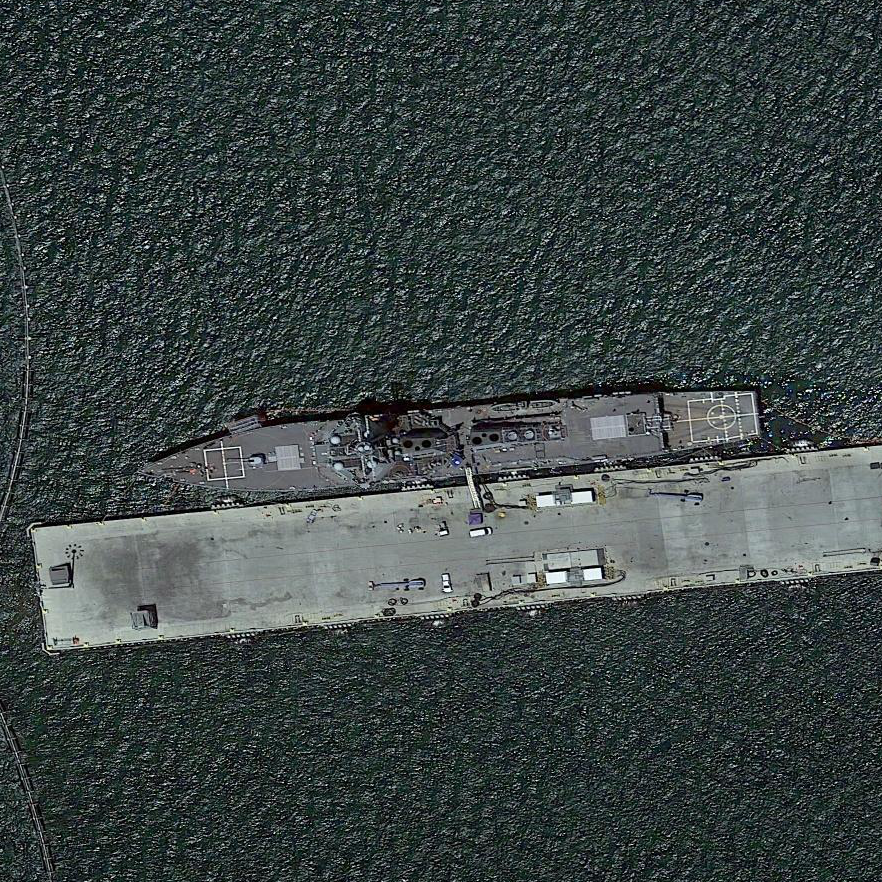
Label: destroyer